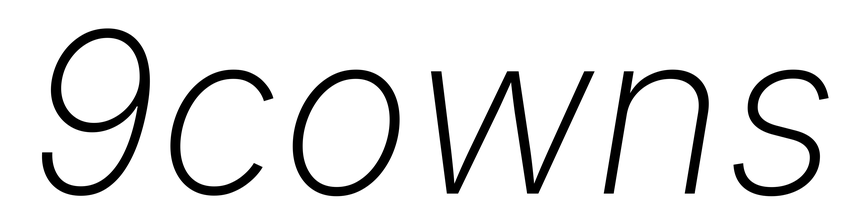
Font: Inter-Italic_ExtraLight_Italic